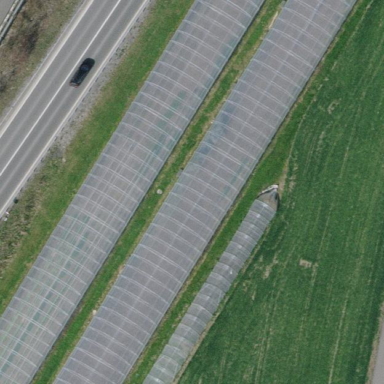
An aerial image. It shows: Greenhouse.